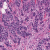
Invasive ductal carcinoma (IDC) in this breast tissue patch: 1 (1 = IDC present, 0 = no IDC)